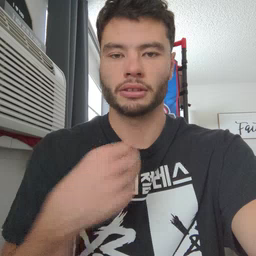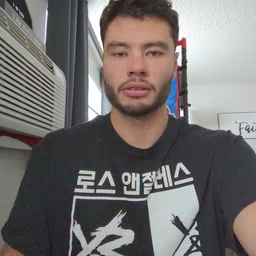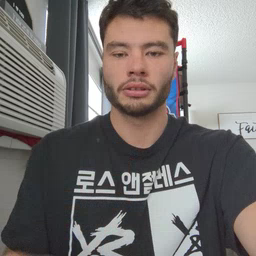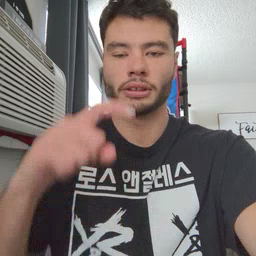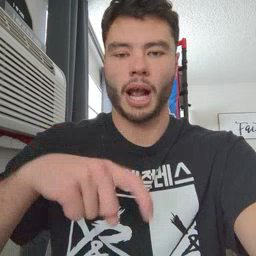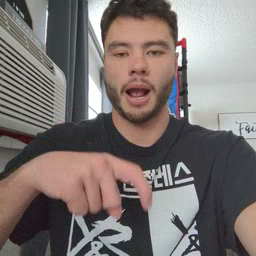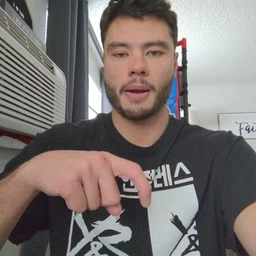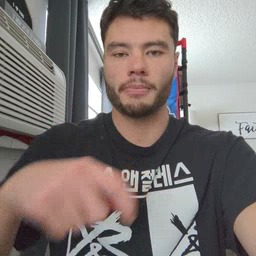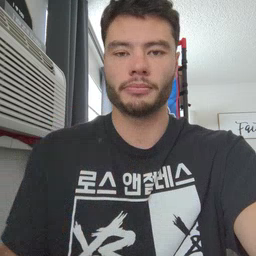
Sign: time